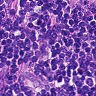
Metastatic tissue present: no